Group 1:
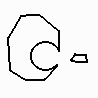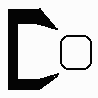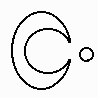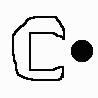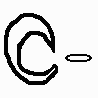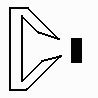
Group 2:
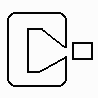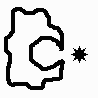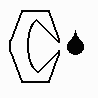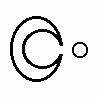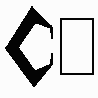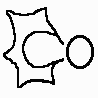
Rule separating the two groups: Small object can glide in the bay vs. small object cannot glide in the bay.
Concepts: entrance_exit, imagined_motion, indentation, motion, notch, physically_fitting, rotation_required, specific_shape
Author: Harry E. Foundalis